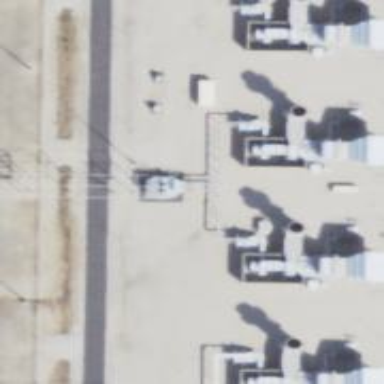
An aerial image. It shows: Gas turbine generator.